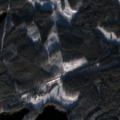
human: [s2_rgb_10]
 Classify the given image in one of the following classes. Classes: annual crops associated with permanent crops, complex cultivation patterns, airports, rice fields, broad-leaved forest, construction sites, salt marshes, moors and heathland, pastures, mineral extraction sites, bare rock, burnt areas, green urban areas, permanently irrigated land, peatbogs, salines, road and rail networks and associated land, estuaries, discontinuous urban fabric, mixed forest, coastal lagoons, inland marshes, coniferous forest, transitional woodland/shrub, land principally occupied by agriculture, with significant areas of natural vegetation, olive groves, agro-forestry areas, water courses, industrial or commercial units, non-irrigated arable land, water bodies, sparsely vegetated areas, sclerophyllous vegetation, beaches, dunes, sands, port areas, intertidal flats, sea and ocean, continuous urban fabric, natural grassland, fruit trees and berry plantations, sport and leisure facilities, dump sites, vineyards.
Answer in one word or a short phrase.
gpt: coniferous forest, mixed forest, water bodies